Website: home-depot
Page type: payment
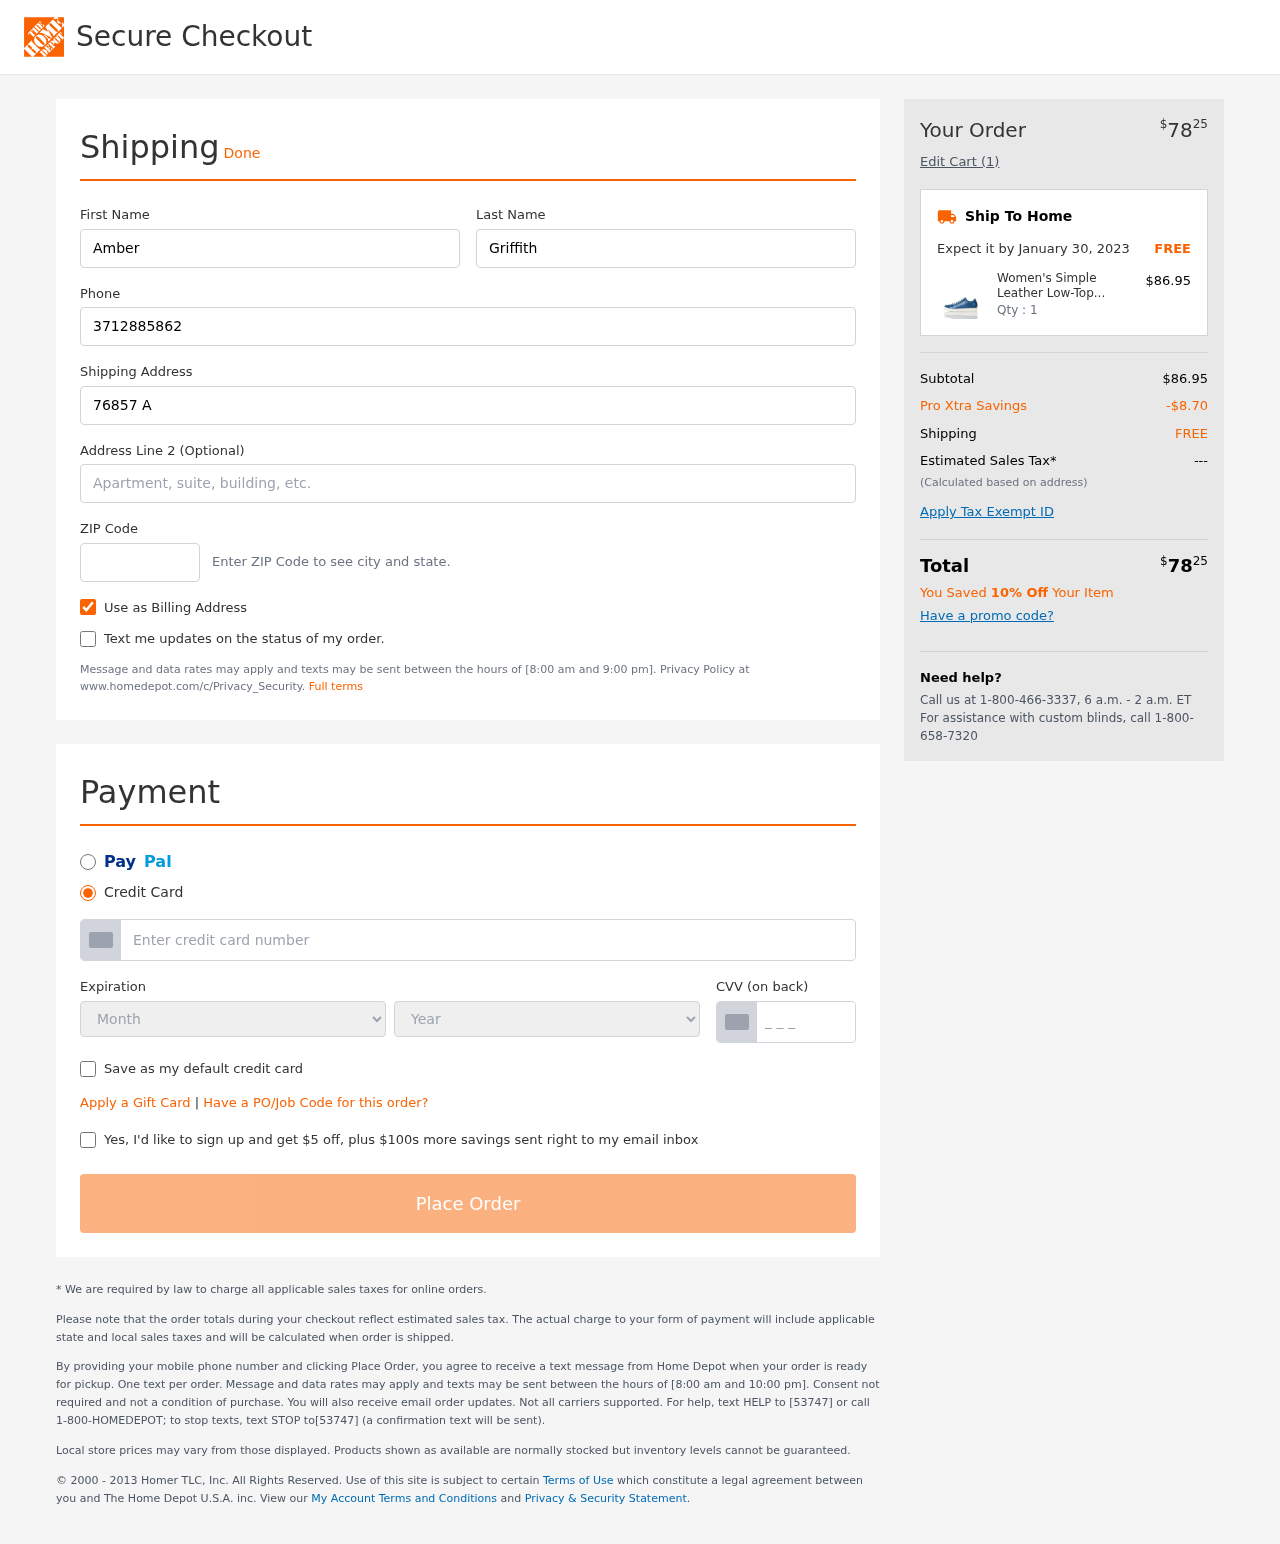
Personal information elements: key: PII_CARD_CVV
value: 631
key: PII_CARD_EXPIRY_MONTH
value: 11
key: PII_CARD_EXPIRY_YEAR
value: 27
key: PII_CARD_NUMBER
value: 4889 9309 8944 3441
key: PII_FIRSTNAME
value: Amber
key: PII_LASTNAME
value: Griffith
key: PII_PHONE
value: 3712885862
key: PII_POSTCODE
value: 41338
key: PII_STREET
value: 76857 Ariel Glen
Product elements: key: PRODUCT1_NAME
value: Women's Simple Leather Low-Top Sneakers, Light Blue, 10.5 US
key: PRODUCT1_PRICE
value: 86.95
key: PRODUCT1_QUANTITY
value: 1
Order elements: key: ORDER_TOTAL
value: $7825
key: ORDER_NUM_ITEMS
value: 1
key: ORDER_DELIVERY_DATE
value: January 30, 2023
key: ORDER_SUBTOTAL
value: $86.95
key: ORDER_DISCOUNT
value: -$8.70
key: ORDER_SHIPPING_COST
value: FREE